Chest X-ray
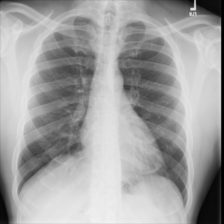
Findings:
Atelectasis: negative
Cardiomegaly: negative
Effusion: negative
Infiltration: negative
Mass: negative
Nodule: negative
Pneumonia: negative
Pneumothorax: negative
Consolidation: negative
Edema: negative
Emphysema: negative
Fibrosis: negative
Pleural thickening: negative
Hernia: negative